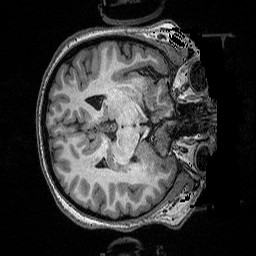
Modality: T1w
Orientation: axial
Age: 47
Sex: female
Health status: ill
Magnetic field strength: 3 T
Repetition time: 2.53 s
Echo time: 0.00331 s